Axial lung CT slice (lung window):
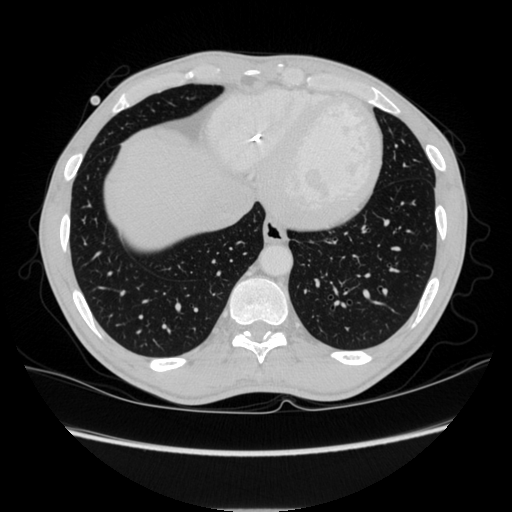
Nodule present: no